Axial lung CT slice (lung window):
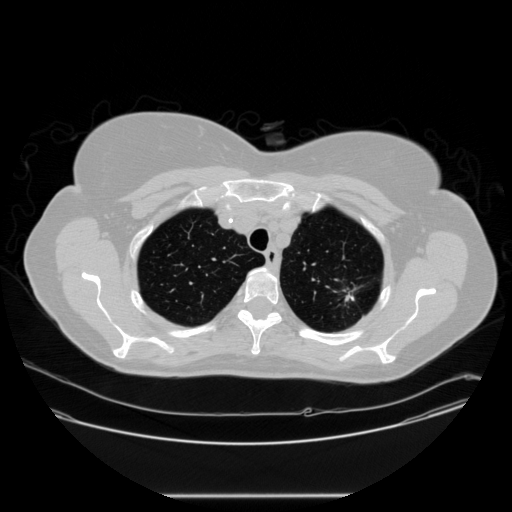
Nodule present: no